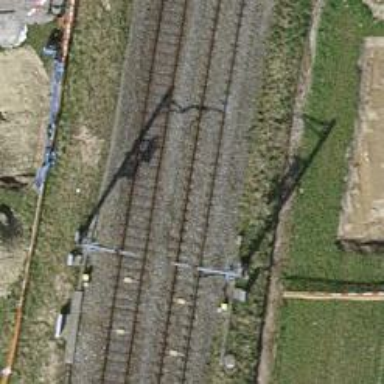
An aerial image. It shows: Railway signal.